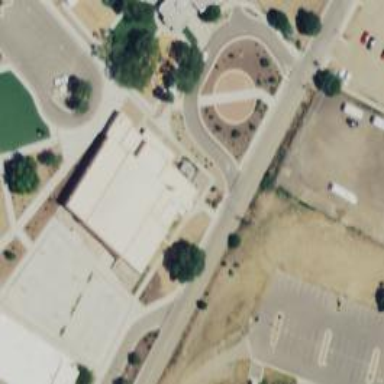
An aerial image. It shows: School building.